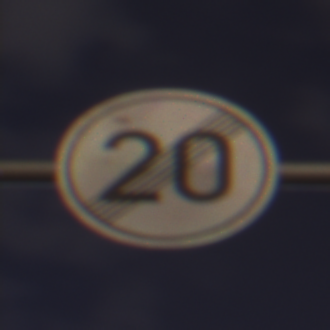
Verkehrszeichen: EndeGeschwindigkeit20
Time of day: Night
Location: Outdoor (Urban)
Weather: PartlyCloudy
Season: NotSpecified
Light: Natural